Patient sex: F
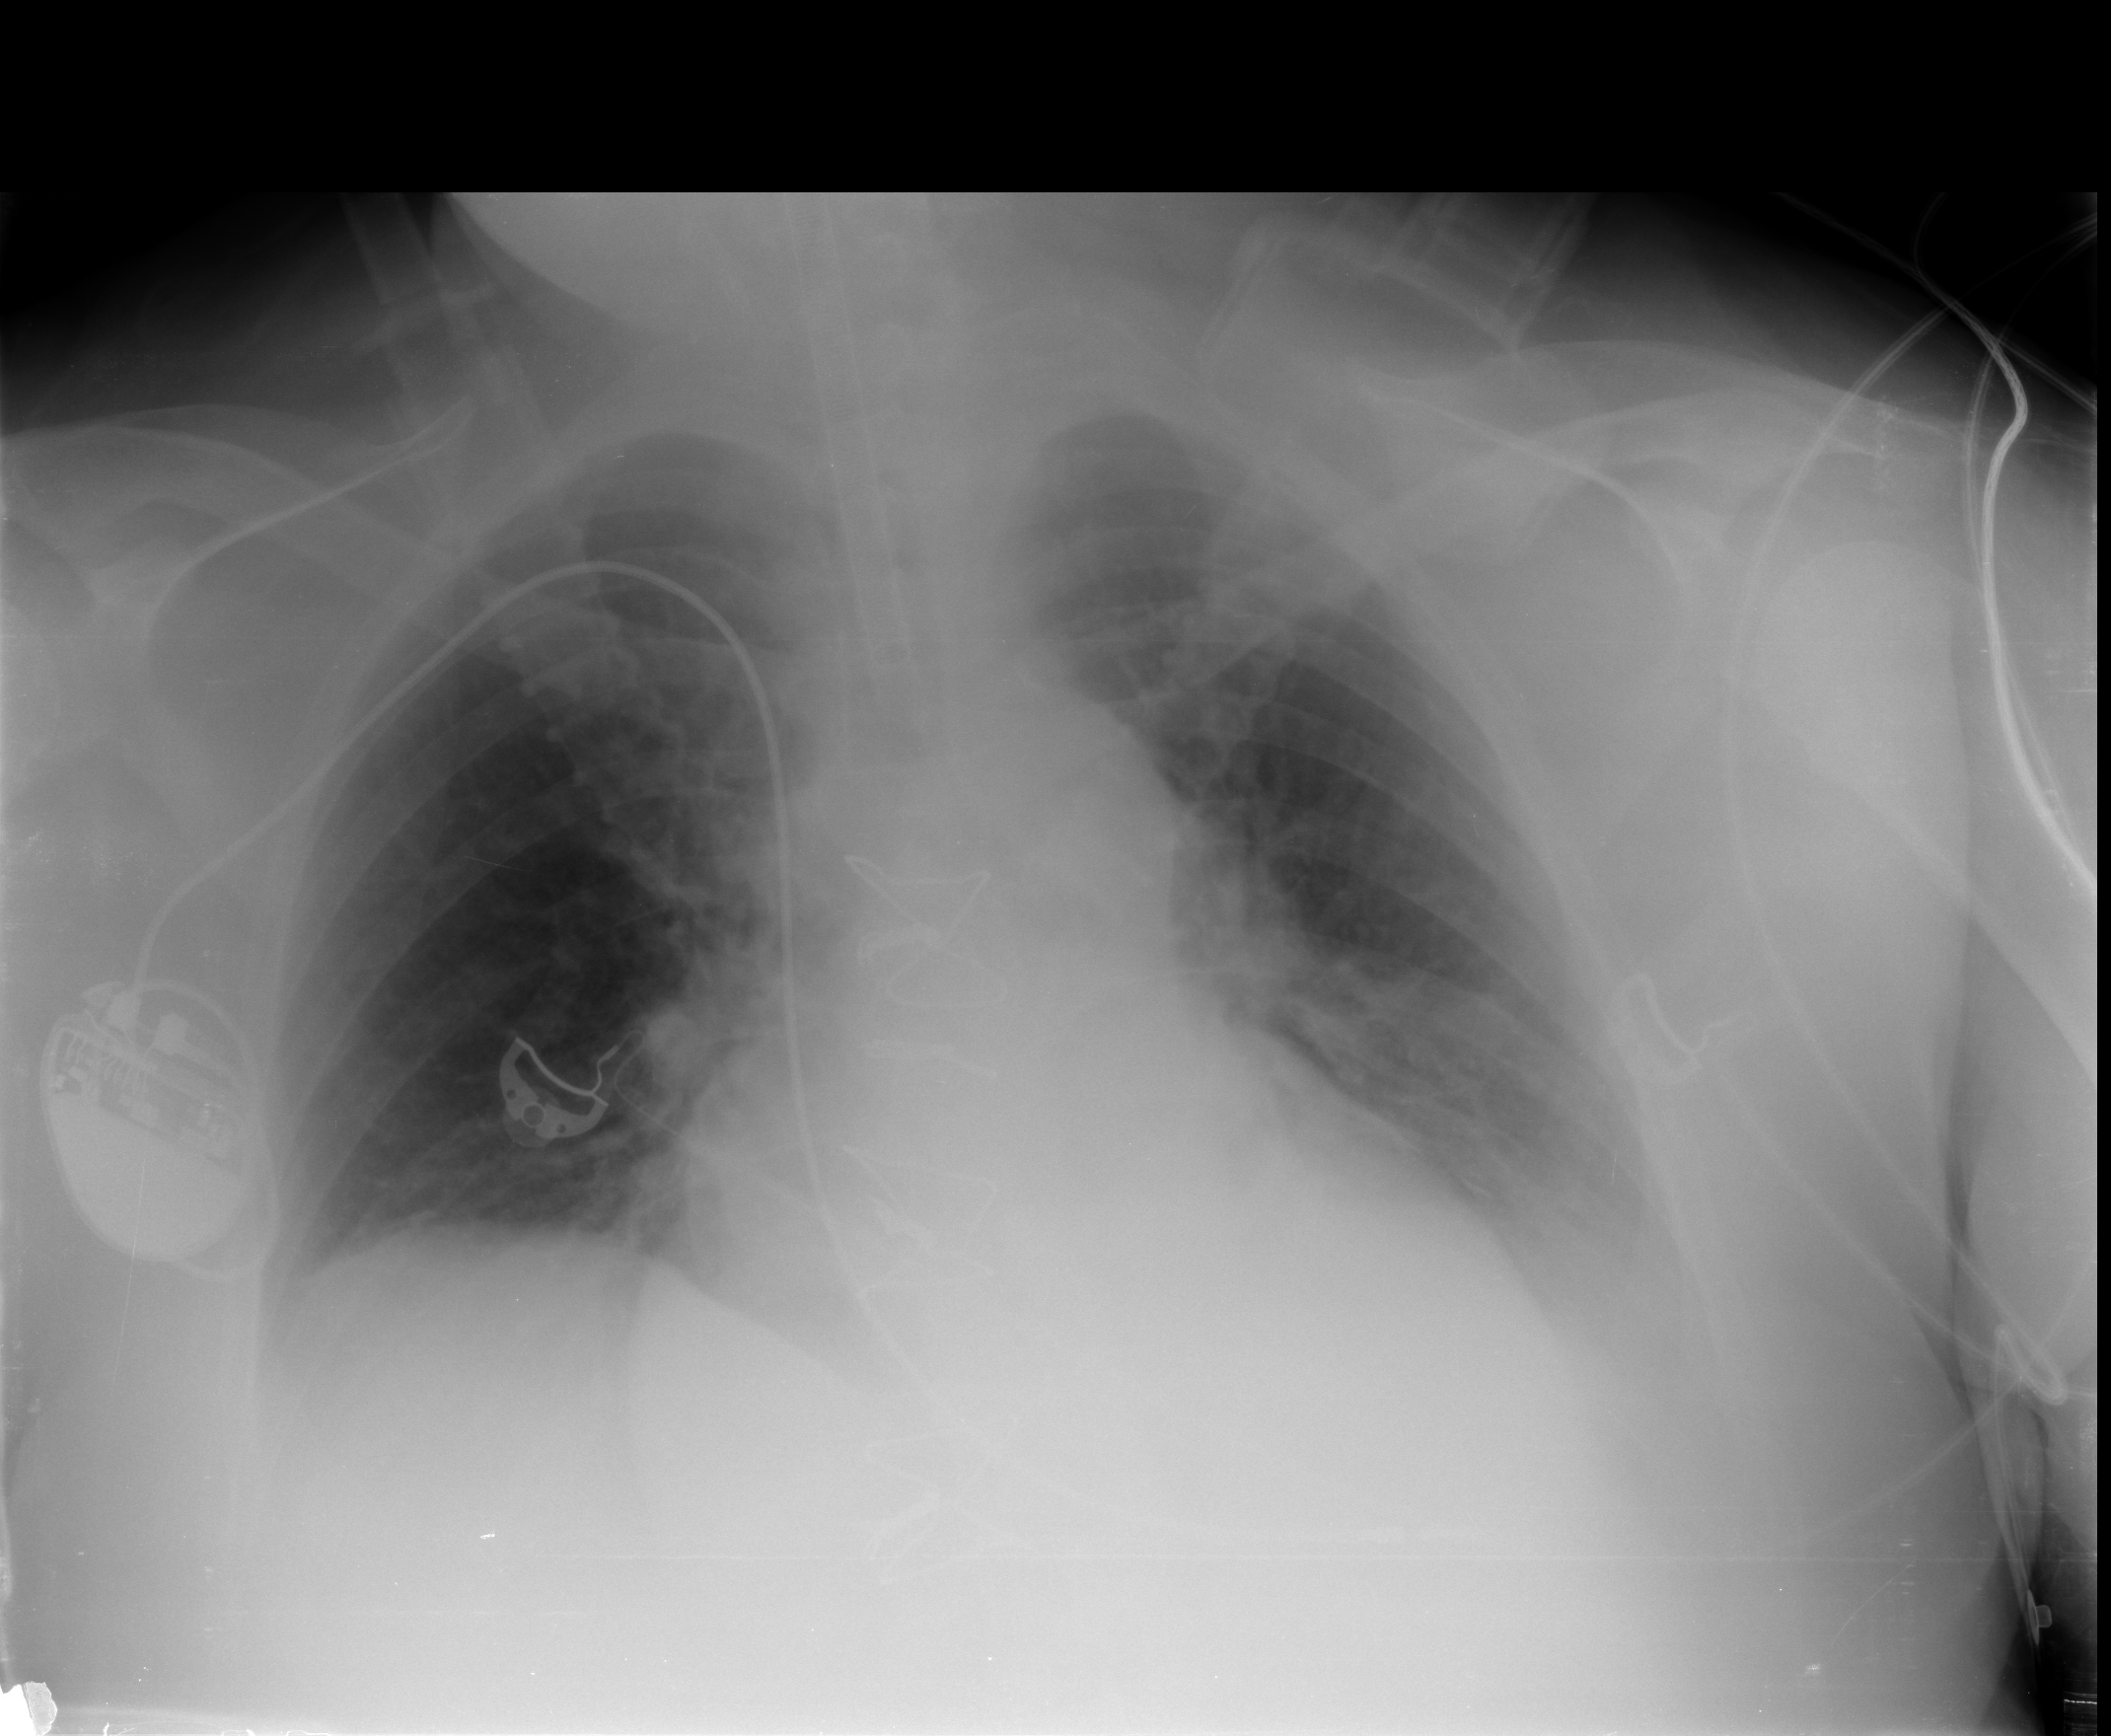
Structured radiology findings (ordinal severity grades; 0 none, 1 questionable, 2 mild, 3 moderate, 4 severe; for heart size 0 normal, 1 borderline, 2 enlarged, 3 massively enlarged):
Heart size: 3
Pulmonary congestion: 2
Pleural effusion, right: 0
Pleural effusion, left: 2
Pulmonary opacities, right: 0
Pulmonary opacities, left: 0
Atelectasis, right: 0
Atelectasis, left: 2